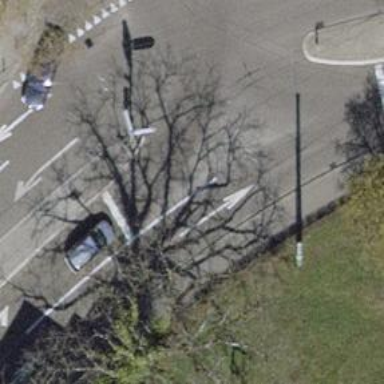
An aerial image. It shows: Road with traffic signals controlling the flow of traffic.